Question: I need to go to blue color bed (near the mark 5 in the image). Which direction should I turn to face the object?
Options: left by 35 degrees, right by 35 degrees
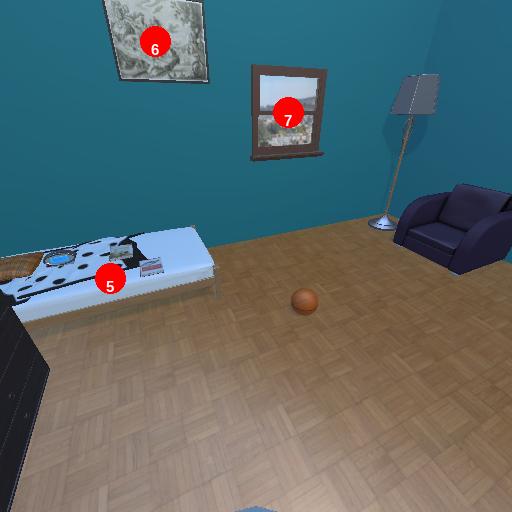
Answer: left by 35 degrees